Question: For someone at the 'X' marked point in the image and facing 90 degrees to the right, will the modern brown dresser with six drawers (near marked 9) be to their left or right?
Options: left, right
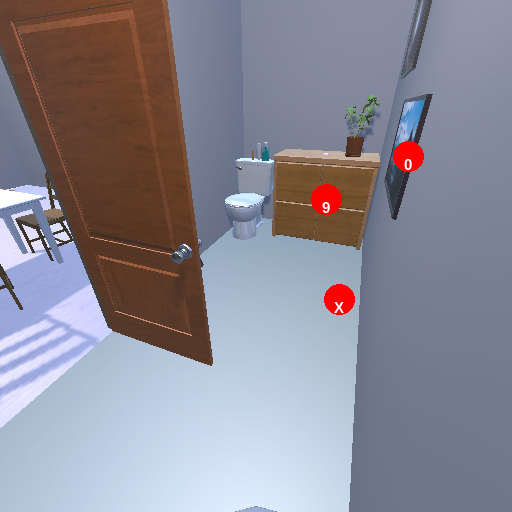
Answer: left